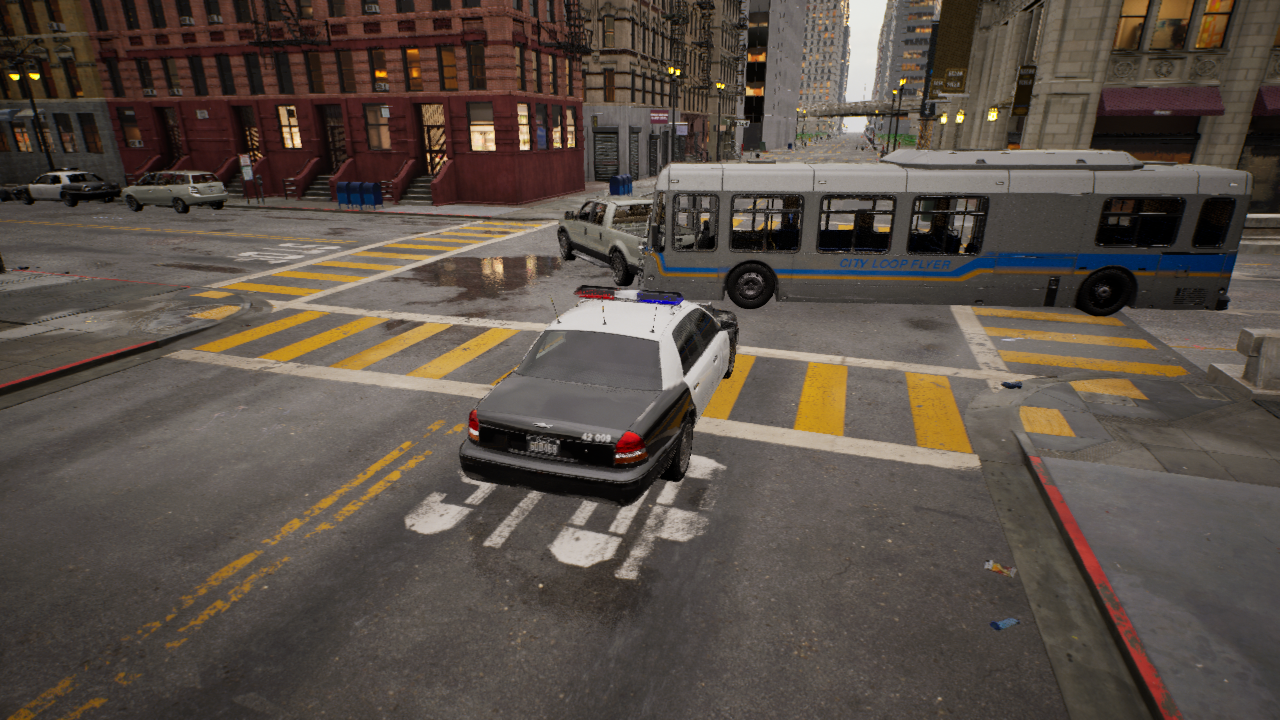
Venue: residential
Lighting: golden hour
Vehicle rig: sedan